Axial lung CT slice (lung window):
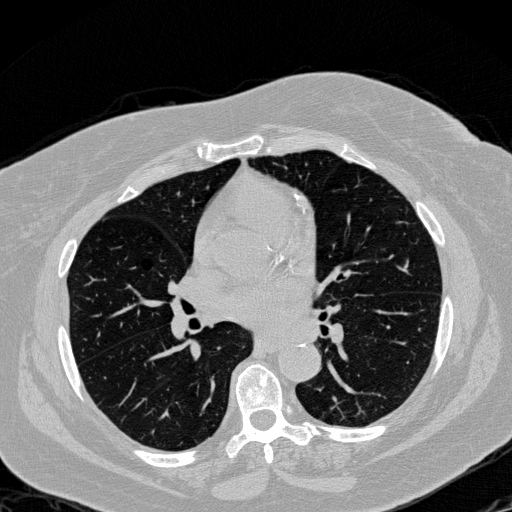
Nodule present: no